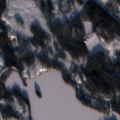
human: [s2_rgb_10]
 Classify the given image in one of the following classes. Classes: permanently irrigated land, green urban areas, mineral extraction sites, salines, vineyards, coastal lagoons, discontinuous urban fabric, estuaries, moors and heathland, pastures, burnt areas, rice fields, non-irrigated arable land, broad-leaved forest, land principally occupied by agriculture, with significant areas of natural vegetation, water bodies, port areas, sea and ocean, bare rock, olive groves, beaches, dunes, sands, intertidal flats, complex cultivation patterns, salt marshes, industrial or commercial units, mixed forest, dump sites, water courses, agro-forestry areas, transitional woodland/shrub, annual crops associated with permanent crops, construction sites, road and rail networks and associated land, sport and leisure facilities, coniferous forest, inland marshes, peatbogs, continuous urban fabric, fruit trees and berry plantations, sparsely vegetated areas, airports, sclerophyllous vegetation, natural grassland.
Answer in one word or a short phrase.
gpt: transitional woodland/shrub, water bodies